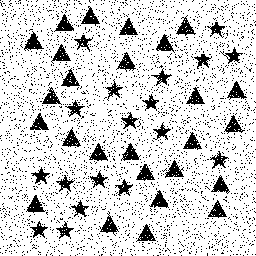
Squares: 0
Triangles: 26
Stars: 18
Total shapes: 44